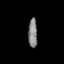
Tissue: lung
Cell type: B cells
Senescence score: 0.2
Nuclear area (px): 265
Mean DAPI intensity: 127.385